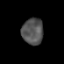
Tissue: prostate
Cell type: T cells
Senescence score: 0.3007
Nuclear area (px): 548
Mean DAPI intensity: 83.881